Question: Please look at this code:
'''
<html>
<head>
<style type="text/css">
html, body{
width:100%;
height:100%;
margin:0px;
}
#header{
width:100%;
height:100px;
position:fixed;
display:inline-block;
background-color:red;
padding:0 10px 10px 10px;
}
</style>
</head>
<body>
<div id="header">
<div id="header-container">
</div>
</div>
</body>
</html>
'''
here is the <URL> .
The 'header' must have 100% width and 10px padding from left,right and bottom. please look at this picture

this is the layout of '#header' by firebug. as you can see the right padding is not in the image because the 10px padding is added to the '#header' width (you can test it). how can I set 100% width for '#header' and 10px padding for left,right and bottom without increasing the width?
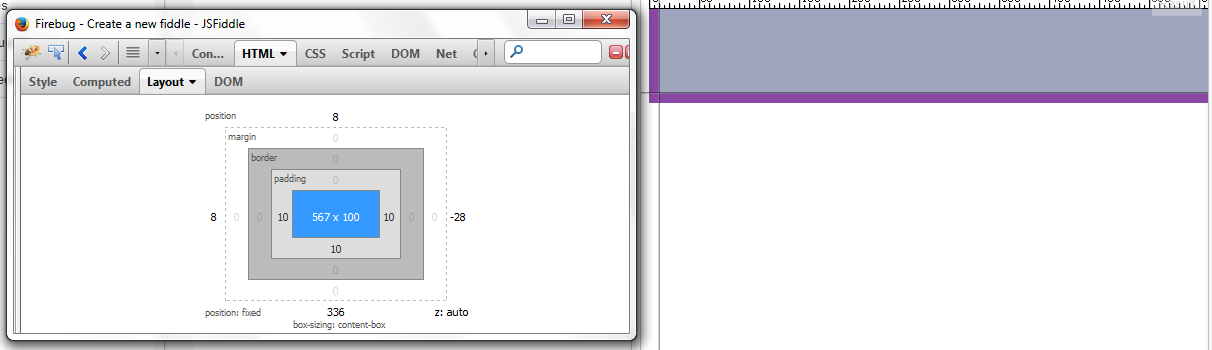
Answer: try this
'''
* , *:before, *:after{
box-sizing:border-box;
-moz-box-sizing:border-box;
-webkit-box-sizing:border-box;
-ms-box-sizing:border-box;
}
'''
or
'''
#header{
width:100%;
height:100px;
position:fixed;
display:inline-block;
background-color:red;
padding:0 10px 10px 10px;
box-sizing:border-box; /** add this **/
-moz-box-sizing:border-box; /** add this **/
-webkit-box-sizing:border-box; /** add this **/
-ms-box-sizing:border-box; /** add this **/
}
'''